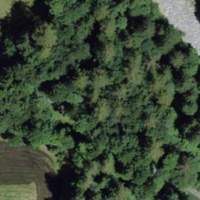
EUNIS habitat code: 41
Species observed at this site:
Vicia sepium